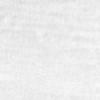
Label: no_change